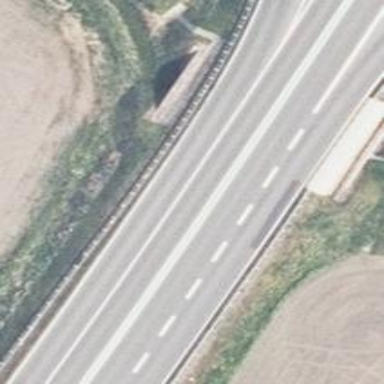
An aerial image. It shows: Asphalt motorway of trunk classification.